Field crop: tomato
Growth stage: 1
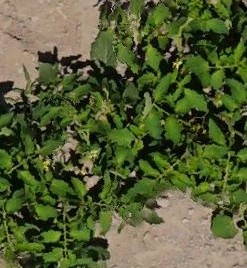
Species: tomato